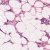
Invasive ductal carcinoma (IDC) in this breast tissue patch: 1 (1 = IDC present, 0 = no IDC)